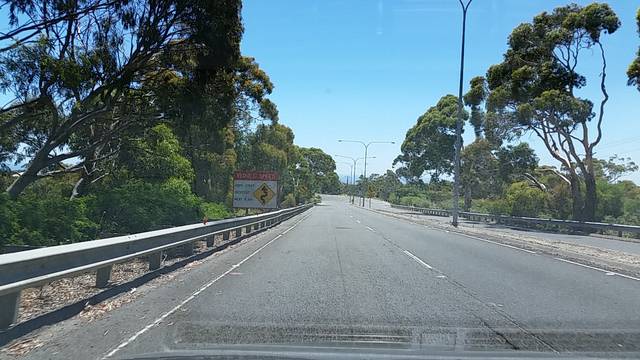
Region: Australia
Coordinates: -34.975, 138.676